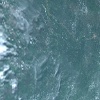
Label: land